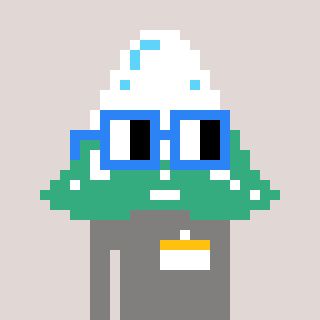
a pixel art character with square blue glasses, a snowy mountain-shaped head and a bluegrey-colored body on a warm background